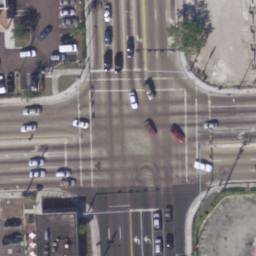
Label: intersection